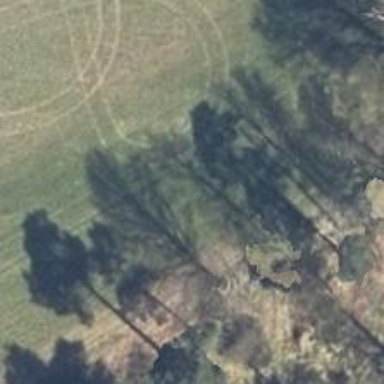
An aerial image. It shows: Hunting stand.